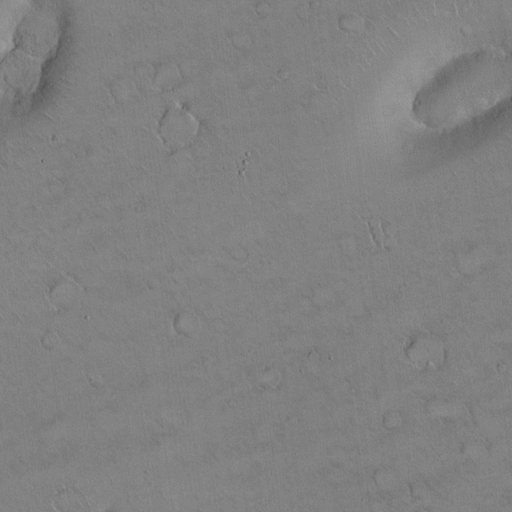
Classes present: Background, Cone